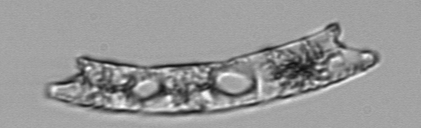
Label: Eucampia